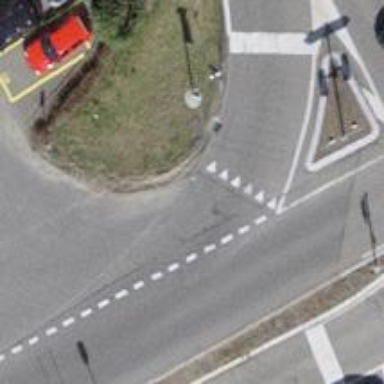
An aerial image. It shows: Road with "give way" sign.